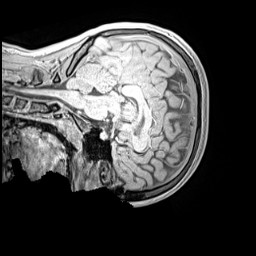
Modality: MP2RAGE
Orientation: sagittal
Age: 12
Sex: female
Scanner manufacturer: siemens
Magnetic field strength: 3 T
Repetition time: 4 s
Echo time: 0.00299 s